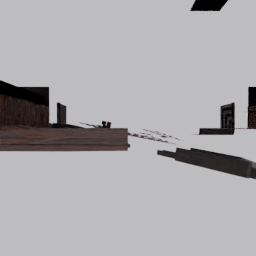
Label: architecture